Question: I'm pretty new to PyMC, and I'm trying to implement a fairly simple Bayesian correlation model, as defined in chapter 5 of <URL>, which is as defined below:

I've put my code in an ipython notebook <URL>, a code snippet is as follows:
'''
mu1 = Normal('mu1', 0, 0.001)
mu2 = Normal('mu2', 0, 0.001)
lambda1 = Gamma('lambda1', 0.001, 0.001)
lambda2 = Gamma('lambda2', 0.001, 0.001)
rho = Uniform('r', -1, 1)
@pymc.deterministic
def mean(mu1=mu1, mu2=mu2):
return np.array([mu1, mu2])
@pymc.deterministic
def precision(lambda1=lambda1, lambda2=lambda2, rho=rho):
sigma1 = 1 / sqrt(lambda1)
sigma2 = 1 / sqrt(lambda2)
ss1 = sigma1 * sigma2
ss2 = sigma2 * sigma2
rss = rho * sigma1 * sigma2
return np.power(np.mat([[ss1, rss], [rss, ss2]]), -1)
xy = MvNormal('xy', mu=mean, tau=precision, value=data, observed=True)
M = pymc.MCMC(locals())
M.sample(10000, 5000)
'''
The error I get is "error: failed in converting 3rd argument 'tau' of flib.prec_mvnorm to C/Fortran array"
I only found one other reference to this error (in <URL> but I couldn't see how to apply the answer from there to my code.
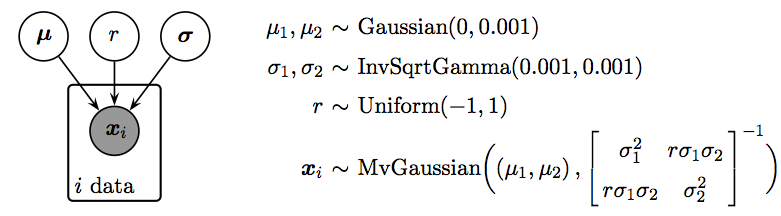
Answer: This uninformative error is due to the way you have organized your data vector. It is 2 rows by 'n' columns, and 'PyMC' expects it to be 'n' rows by 2 columns. The following modification makes this code (almost) work for me:
'''
xy = MvNormal('xy', mu=mean, tau=precision, value=data.T, observed=True)
'''
I say almost because I also changed your precision matrix to not have the matrix power part. I think that the 'MvNormal' in your figure has a variance-covariance matrix as the second parameter, while 'MvNormal' in 'PyMC' expects a precision matrix (equal to the inverse of 'C').
<URL>, but now has a warning that requires additional investigation.